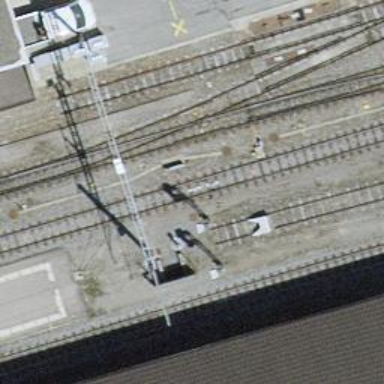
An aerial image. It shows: Railway buffer stop.